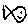
Label: fish